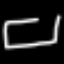
Label: square